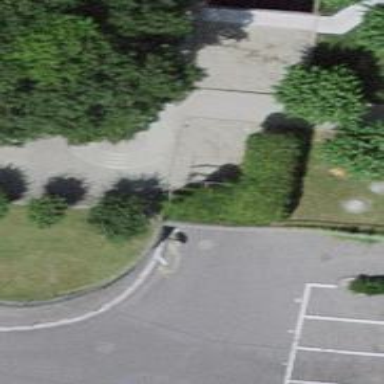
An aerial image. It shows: Gate.